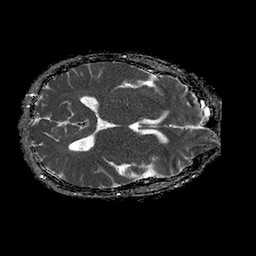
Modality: ADC
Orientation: axial
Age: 62
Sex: female
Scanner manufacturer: philips
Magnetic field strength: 1.5 T
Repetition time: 4.6 s
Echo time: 0.08517 s